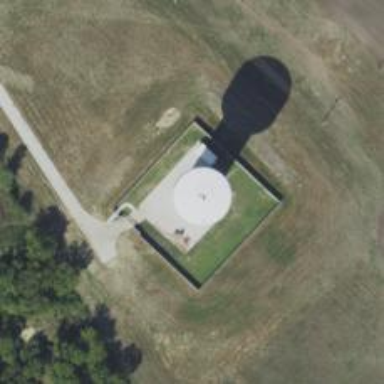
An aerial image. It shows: Water tower that is man-made.